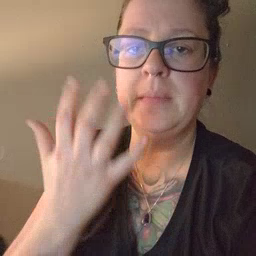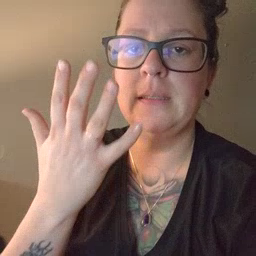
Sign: mitten